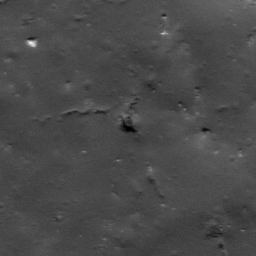
Pit: Tycho 2
Host crater: Tycho
Host type: impact_melt
Lunar coordinates: latitude -42.598, longitude 347.82